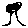
Label: tree